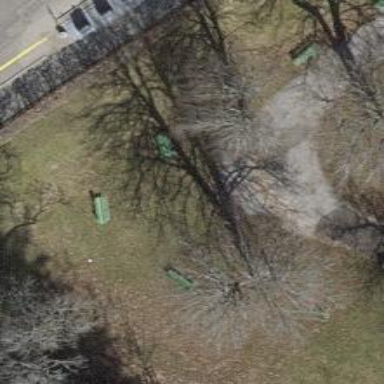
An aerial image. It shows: Bench.